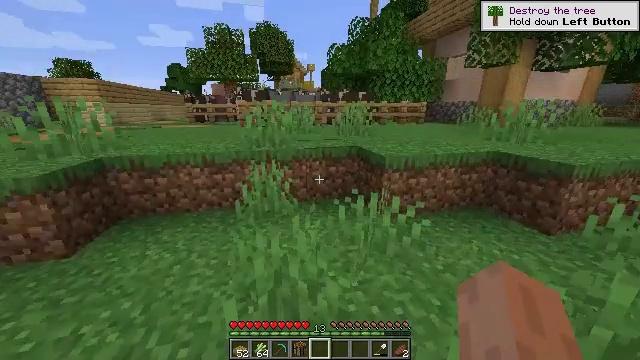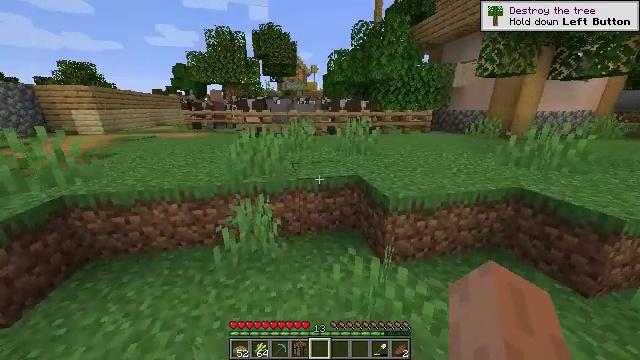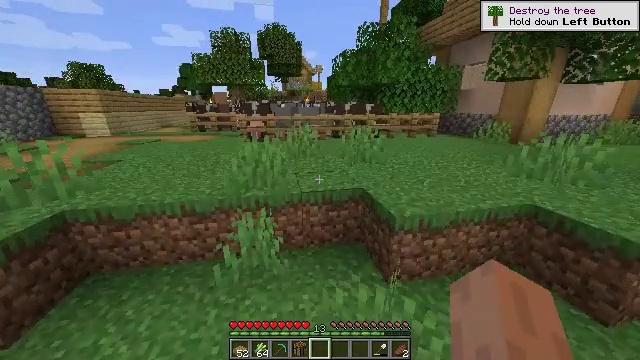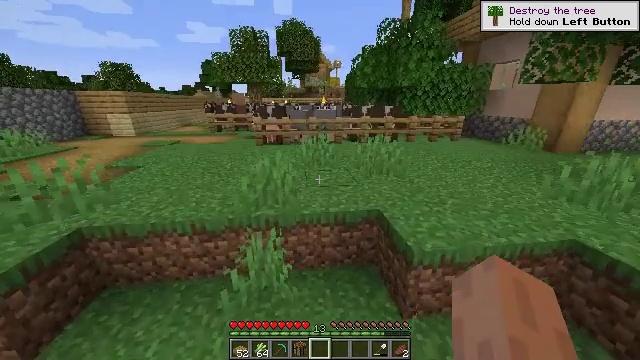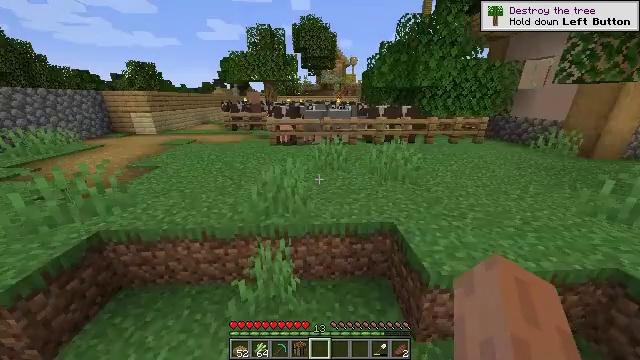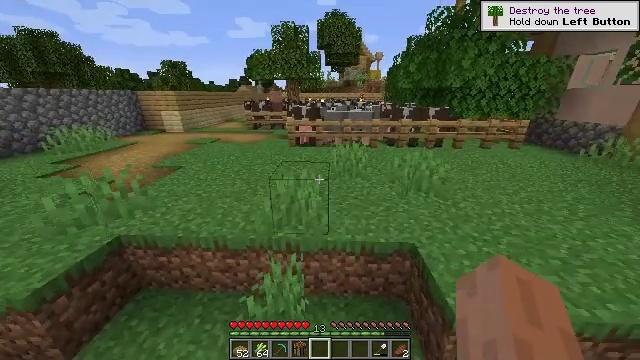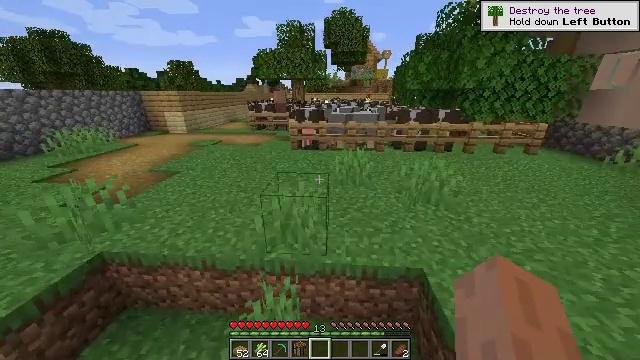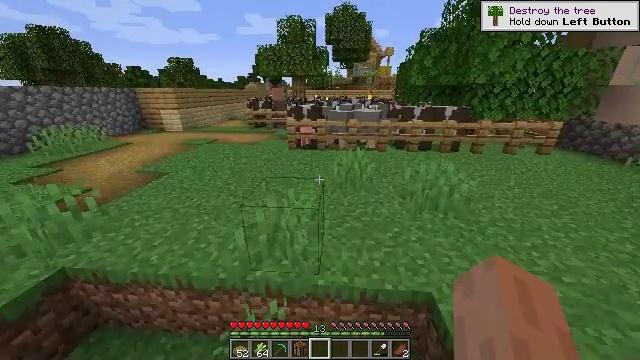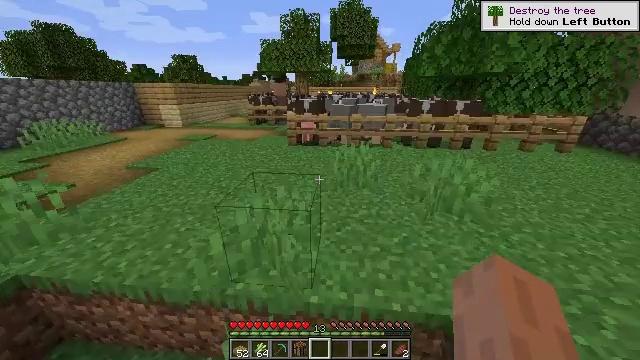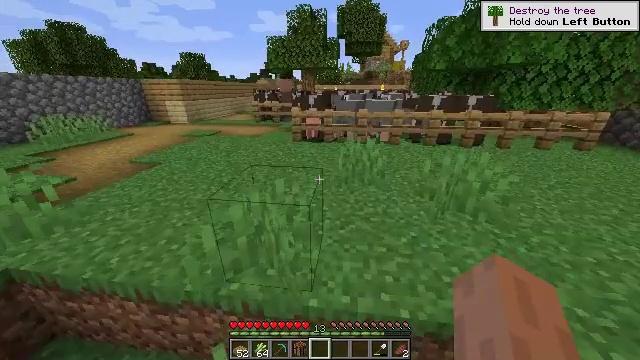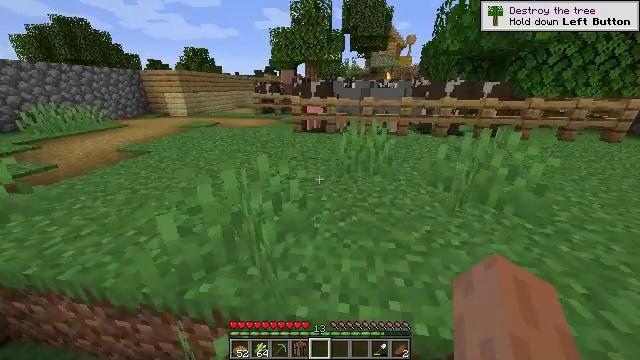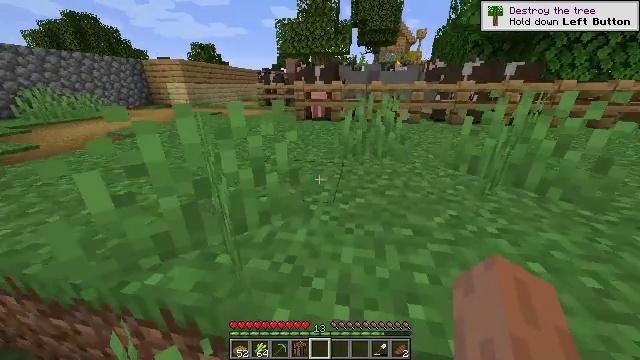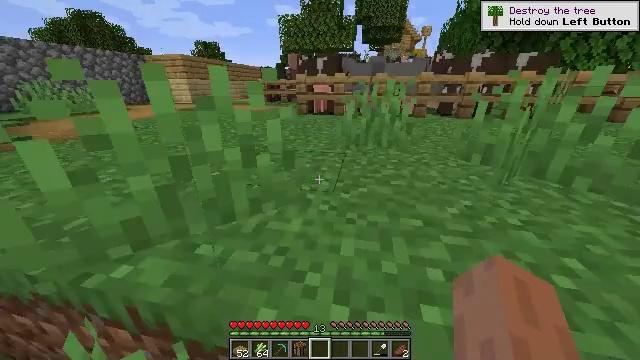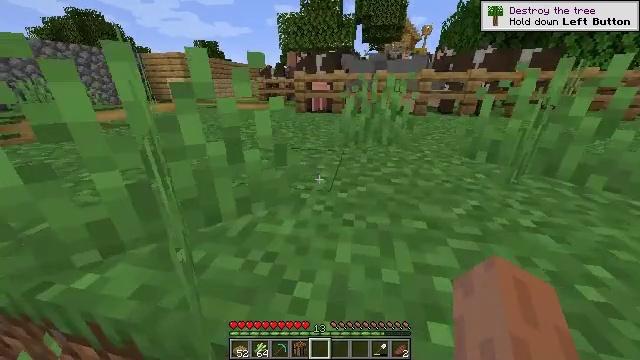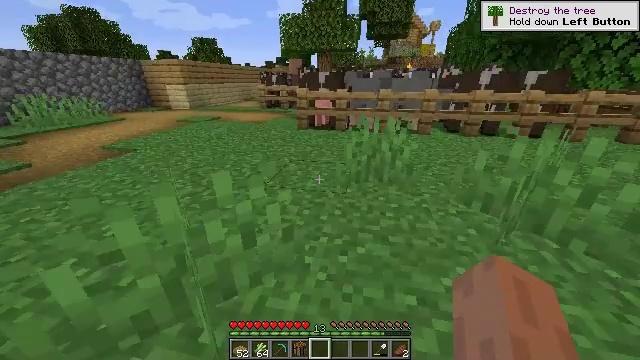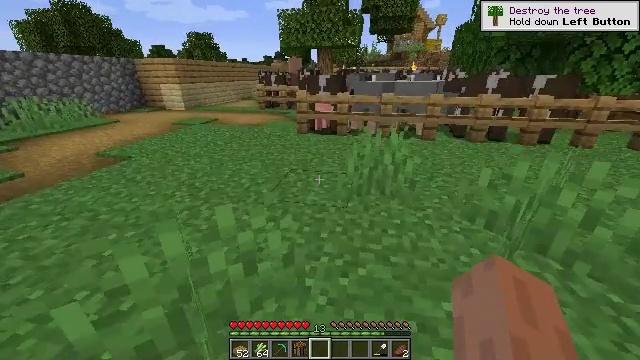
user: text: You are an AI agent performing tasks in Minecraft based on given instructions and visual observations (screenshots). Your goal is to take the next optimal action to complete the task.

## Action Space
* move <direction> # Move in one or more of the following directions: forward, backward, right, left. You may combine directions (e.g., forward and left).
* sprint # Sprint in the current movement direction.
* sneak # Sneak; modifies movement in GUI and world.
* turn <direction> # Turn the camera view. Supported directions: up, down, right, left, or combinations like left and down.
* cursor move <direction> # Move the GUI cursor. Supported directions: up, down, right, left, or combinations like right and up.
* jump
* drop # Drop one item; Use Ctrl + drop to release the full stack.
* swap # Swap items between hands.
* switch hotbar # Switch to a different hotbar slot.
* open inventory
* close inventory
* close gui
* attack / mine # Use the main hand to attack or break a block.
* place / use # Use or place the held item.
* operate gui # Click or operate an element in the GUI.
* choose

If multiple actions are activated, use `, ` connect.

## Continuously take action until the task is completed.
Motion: motion action
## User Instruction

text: Combine wool in the crafting grid to craft a white carpet.
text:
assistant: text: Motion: move forward, sprint, jump
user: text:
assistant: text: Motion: move forward, sprint, turn left, jump
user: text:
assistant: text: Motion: move forward, sprint, turn left and down, jump
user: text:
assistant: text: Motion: move forward, sprint, turn left, jump
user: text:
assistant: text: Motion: move forward, sprint, turn left, jump
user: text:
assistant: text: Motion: move forward, sprint, turn left, jump
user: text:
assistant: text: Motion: move forward, sprint, jump
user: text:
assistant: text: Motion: move forward, sprint, turn left, jump
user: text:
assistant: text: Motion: move forward, sprint, turn left, jump
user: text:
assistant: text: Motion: move forward, sprint, turn left, jump
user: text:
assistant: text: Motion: move forward, sprint, turn left, jump
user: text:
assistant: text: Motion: move forward, sprint, jump
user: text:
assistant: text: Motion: move forward, sprint, jump
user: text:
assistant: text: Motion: move forward, sprint, jump
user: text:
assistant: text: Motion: move forward, sprint, jump
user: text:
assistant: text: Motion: move forward, sprint, jump
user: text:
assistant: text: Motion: move forward, sprint, jump
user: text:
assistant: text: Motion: move forward, sprint, turn left, jump
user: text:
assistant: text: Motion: move forward, sprint, jump
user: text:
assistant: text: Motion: move forward, sprint, turn left, jump
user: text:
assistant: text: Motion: move forward, sprint, turn left, jump
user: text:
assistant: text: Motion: move forward, sprint, turn left, jump
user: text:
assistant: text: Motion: move forward, sprint, jump
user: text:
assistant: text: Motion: move forward, sprint, jump
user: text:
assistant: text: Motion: move forward, sprint, jump
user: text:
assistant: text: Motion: move forward, sprint, jump
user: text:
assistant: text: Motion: move forward, sprint, turn left, jump
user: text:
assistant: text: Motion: move forward, sprint, turn left, jump
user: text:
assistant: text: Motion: move forward, sprint, turn left, jump
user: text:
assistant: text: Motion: move forward, sprint, turn left, jump